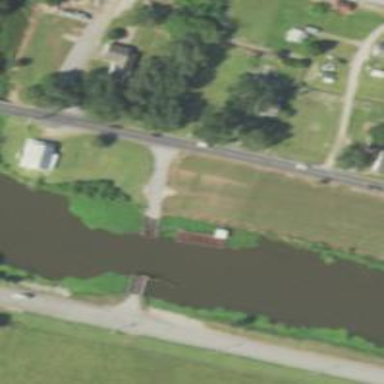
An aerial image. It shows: Swing bridge on tertiary road. The bridge is of floating structure.